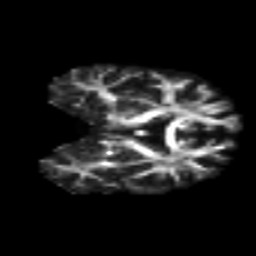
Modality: FA
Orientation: coronal
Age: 42
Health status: ill
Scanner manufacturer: philips
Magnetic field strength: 3 T
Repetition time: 9 s
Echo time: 0.127 s